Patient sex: F
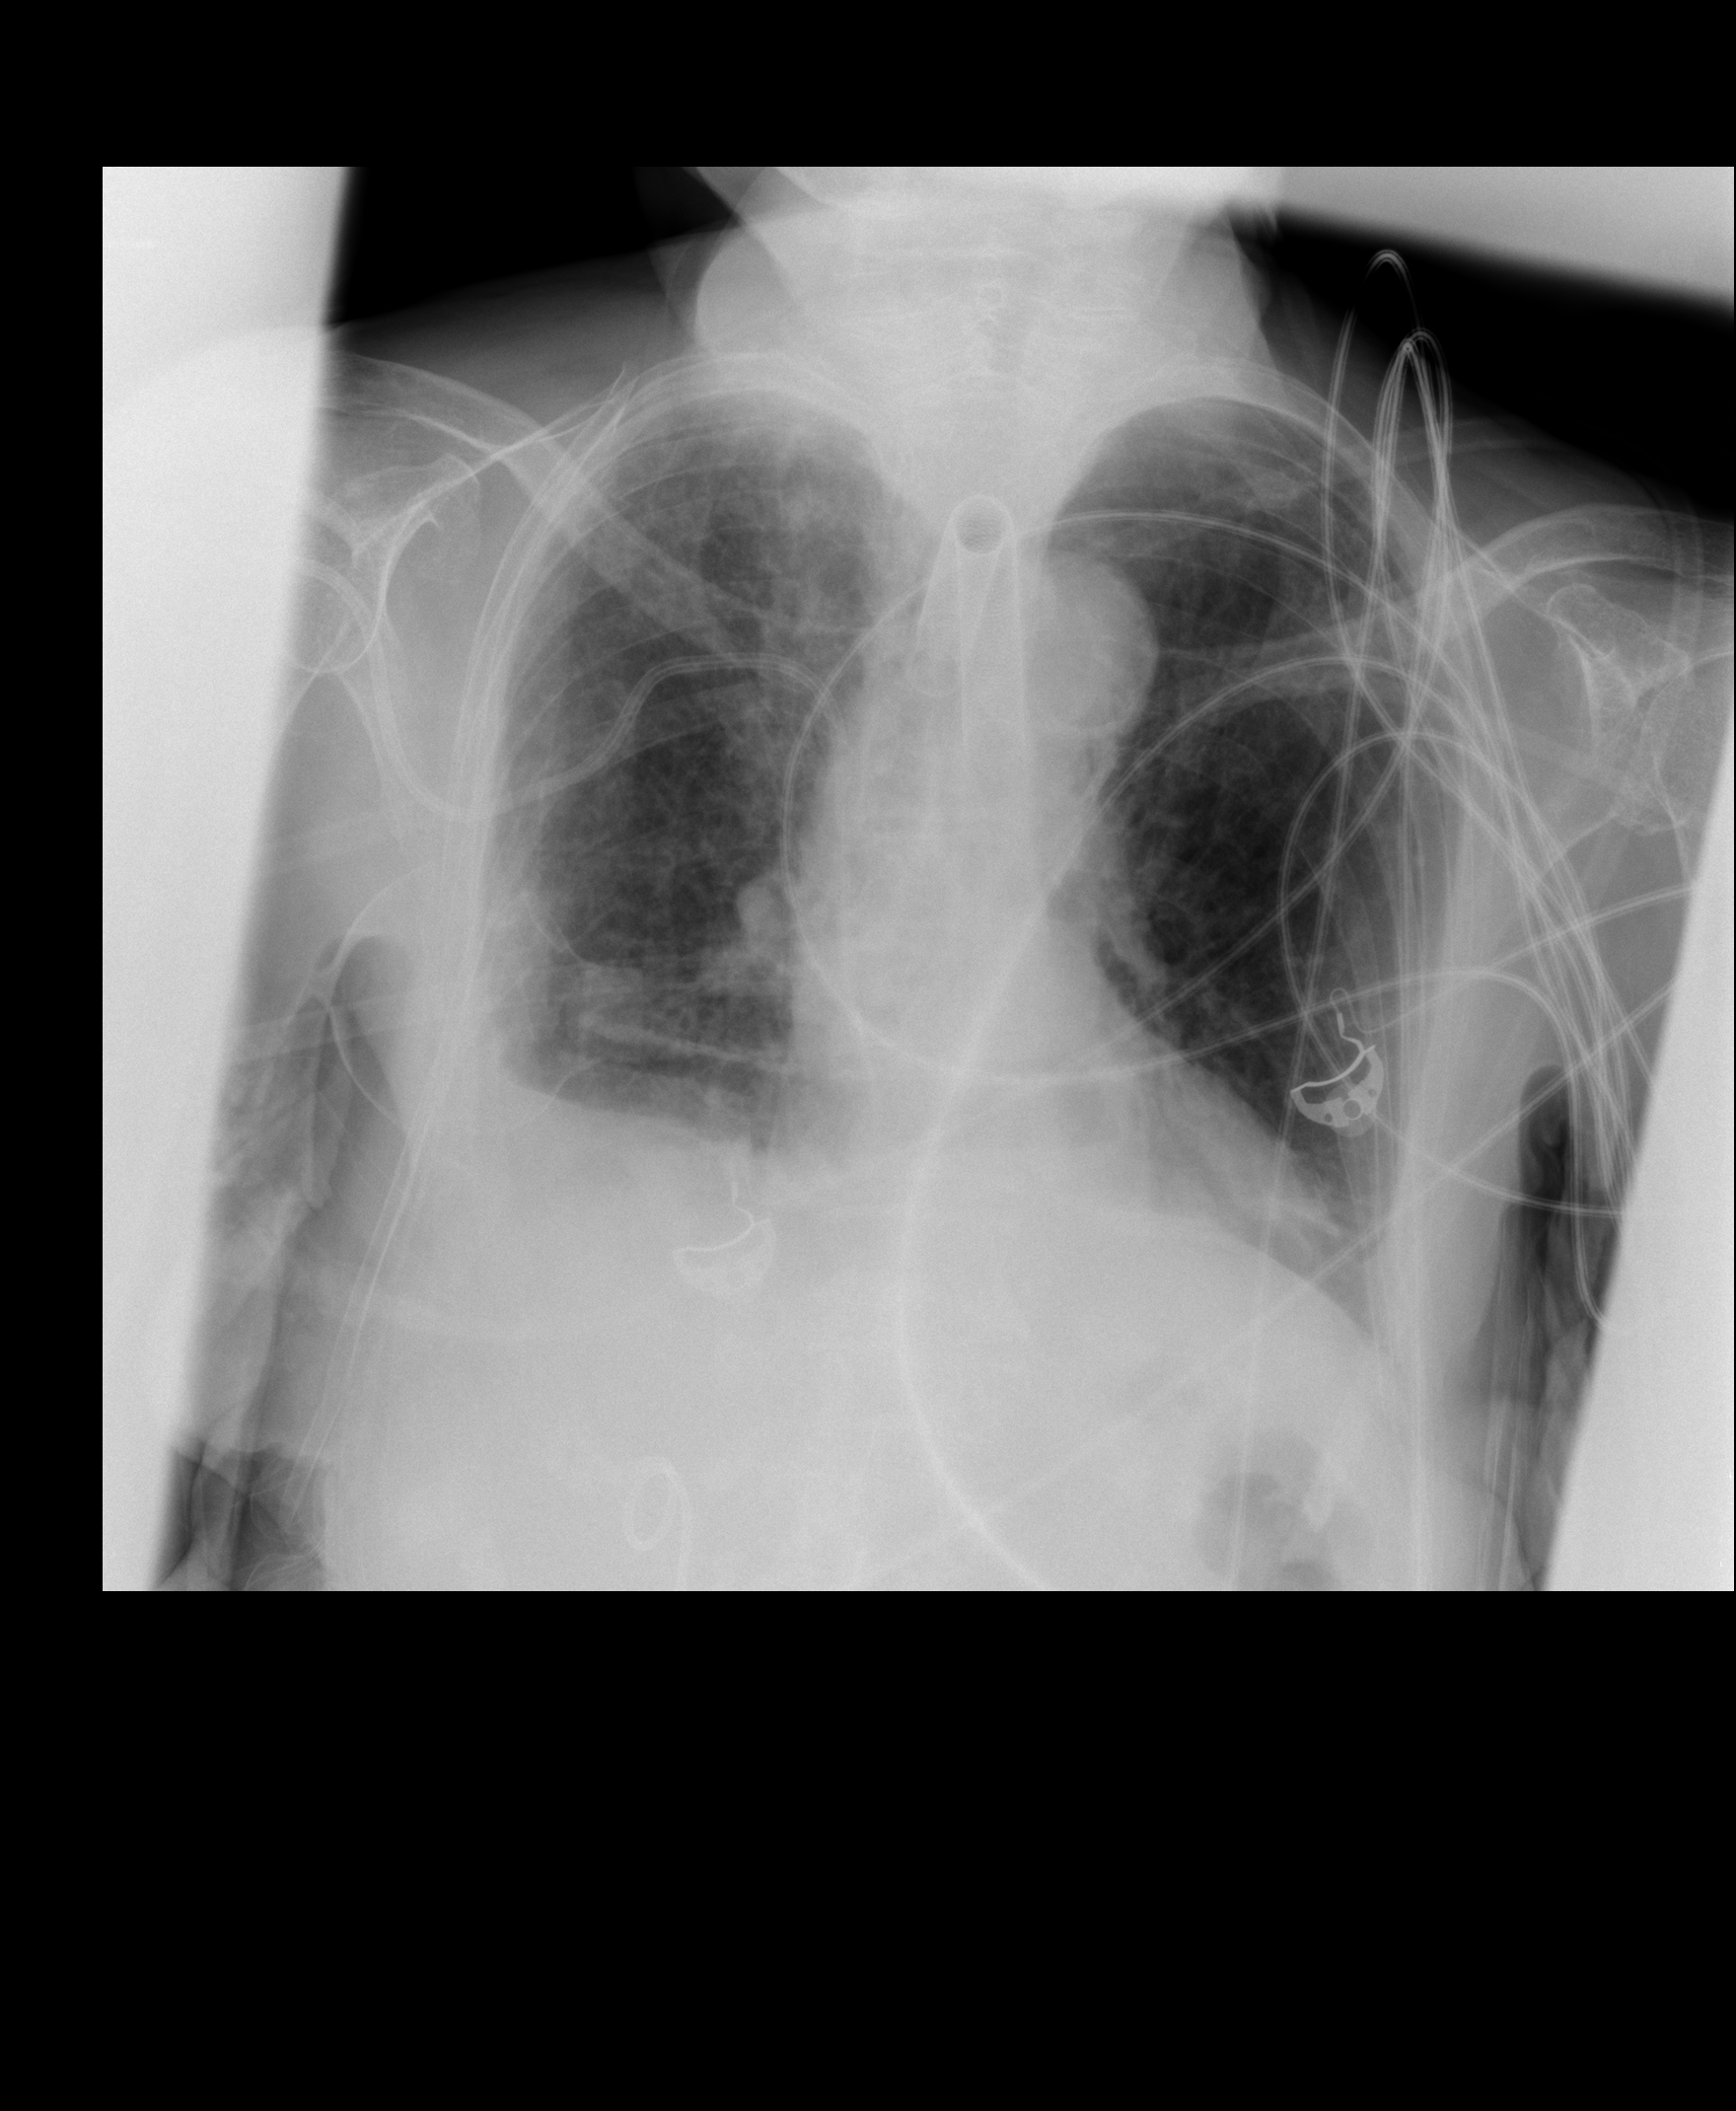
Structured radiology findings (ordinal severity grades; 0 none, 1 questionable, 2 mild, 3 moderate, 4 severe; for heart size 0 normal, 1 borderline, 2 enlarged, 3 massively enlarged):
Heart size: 1
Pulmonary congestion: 0
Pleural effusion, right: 2
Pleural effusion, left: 0
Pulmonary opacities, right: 2
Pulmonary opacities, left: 1
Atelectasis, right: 2
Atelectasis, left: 2